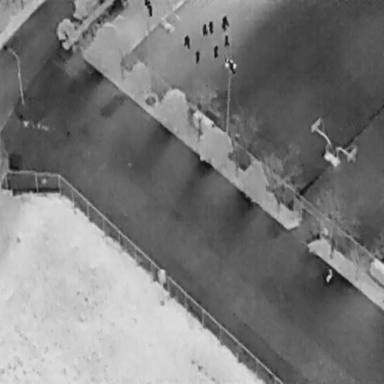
There are nine objects shown in the infrared image, including eight People, and a Bicycle.